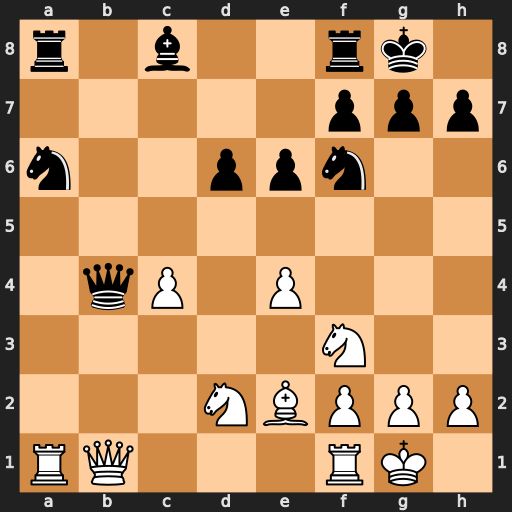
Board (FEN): r1b2rk1/5ppp/n2ppn2/8/1qP1P3/5N2/3NBPPP/RQ3RK1
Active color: w
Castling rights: -
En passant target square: -
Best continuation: Qxb4 Nxb4 Rxa8